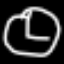
Label: clock